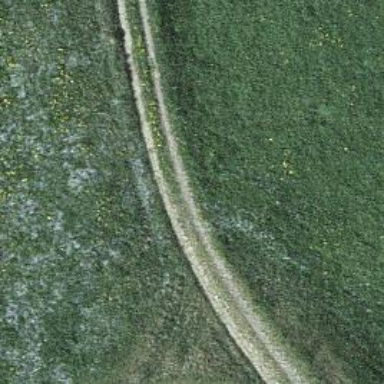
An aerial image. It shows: Track road with grade3 tracktype.